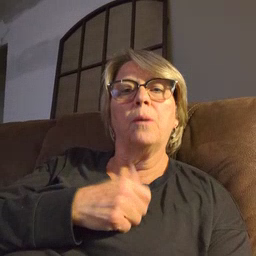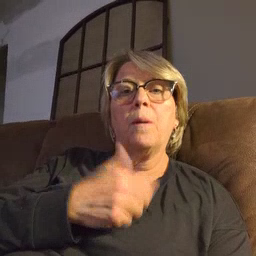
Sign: another